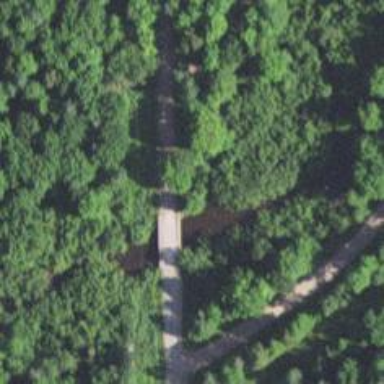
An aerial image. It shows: Unclassified road with bridge.